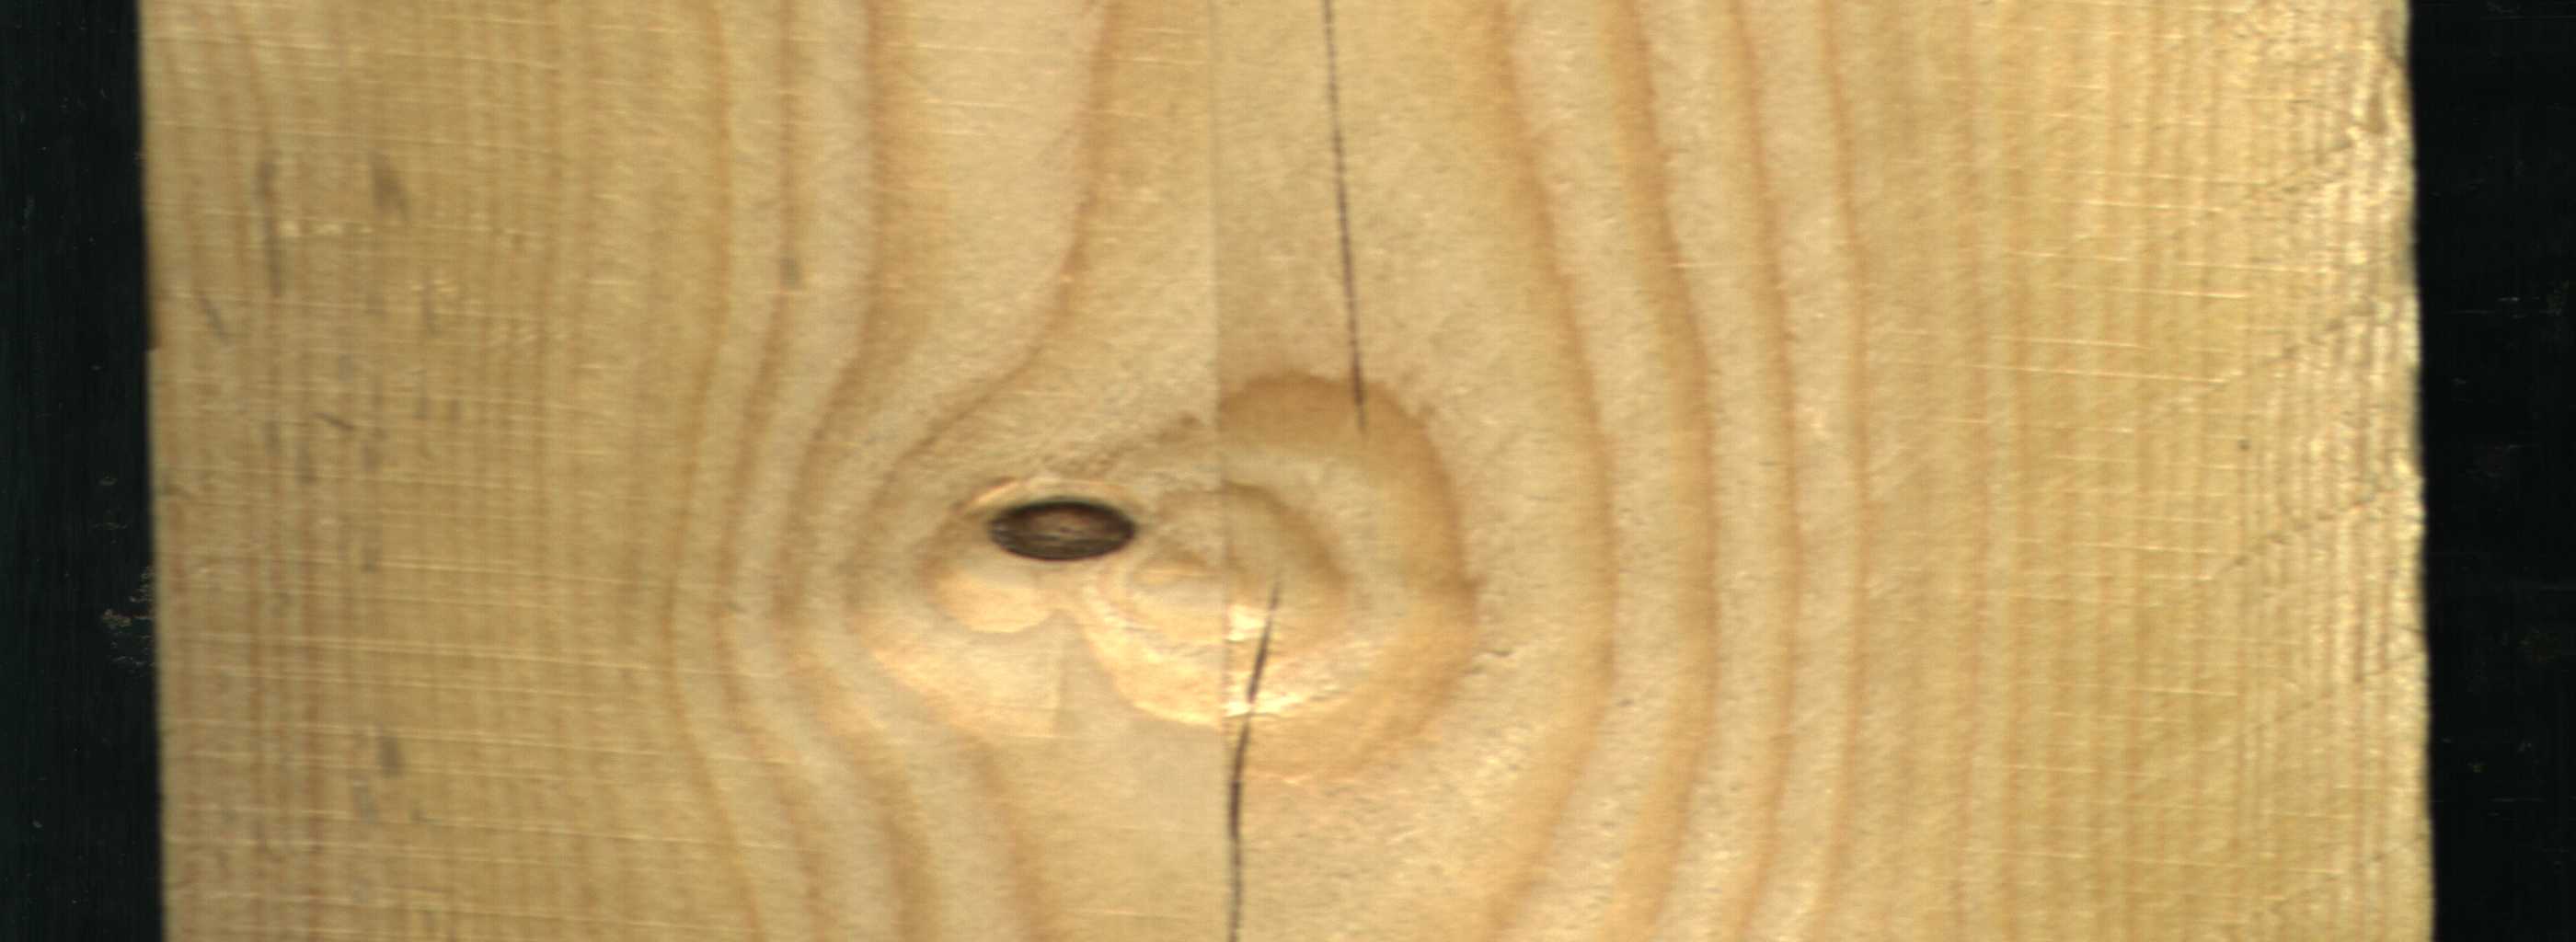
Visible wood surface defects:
Crack
Crack
Dead_Knot